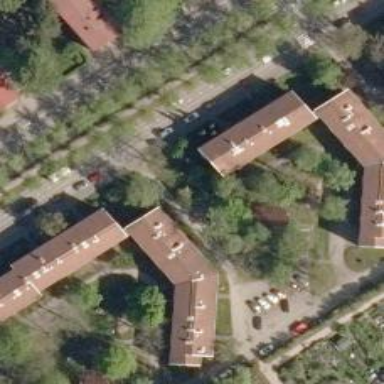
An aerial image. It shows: View of apartment building.